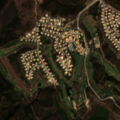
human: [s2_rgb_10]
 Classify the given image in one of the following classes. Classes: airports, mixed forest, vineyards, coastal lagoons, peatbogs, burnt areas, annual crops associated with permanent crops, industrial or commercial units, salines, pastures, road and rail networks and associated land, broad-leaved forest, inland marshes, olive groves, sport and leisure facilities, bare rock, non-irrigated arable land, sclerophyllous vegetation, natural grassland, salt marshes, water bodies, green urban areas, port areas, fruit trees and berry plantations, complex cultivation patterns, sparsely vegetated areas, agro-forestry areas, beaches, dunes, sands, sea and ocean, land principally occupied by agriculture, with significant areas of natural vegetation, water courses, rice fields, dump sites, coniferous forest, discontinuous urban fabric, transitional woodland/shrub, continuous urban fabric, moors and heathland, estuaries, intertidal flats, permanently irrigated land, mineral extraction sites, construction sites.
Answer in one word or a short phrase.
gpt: sport and leisure facilities, sclerophyllous vegetation, transitional woodland/shrub